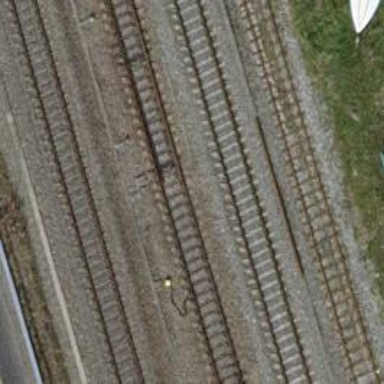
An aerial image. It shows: Railway switch.